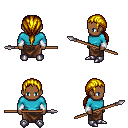
a pixel art fantasy rpg character, male body template, human, dark skin, teal long-sleeve shirt, robe skirt, blonde ponytail hairstyle, white cloth bracers, metal boots, spear, four views (front, back, left, right), 2x2 character sprite sheet, small pixel art, hard edges, no anti-aliasing